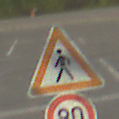
Verkehrszeichen: FussgaengerRechts
Zusatzzeichen unten: Geschwindigkeit80
Umgebung: Outdoor, Suburban
Tageszeit: MorningAfternoon
Wetter: PartlyCloudy
Licht: Natural
Jahreszeit: NotSpecified
Kontrast: HighContrast